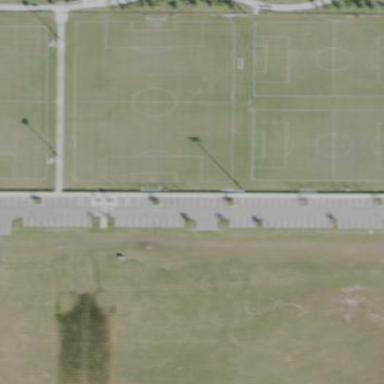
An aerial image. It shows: Soccer pitch for leisure land activities.